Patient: sex F, age 64
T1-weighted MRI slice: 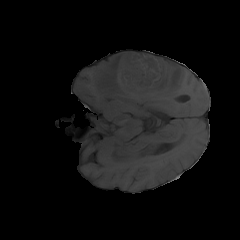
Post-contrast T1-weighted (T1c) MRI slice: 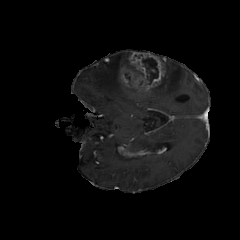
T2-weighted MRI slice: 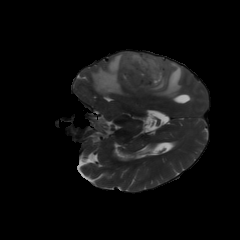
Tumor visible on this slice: yes
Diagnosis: Glioblastoma, IDH-wildtype
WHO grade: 4